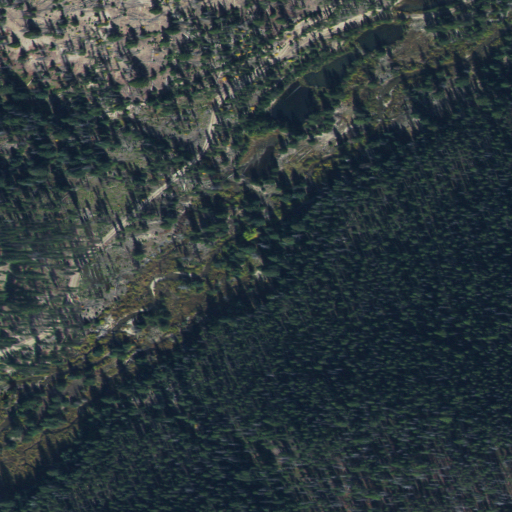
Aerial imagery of valley in Montana named Kraft Gulch containing evergreen forest and shrub